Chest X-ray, AP view. Patient: 66 years old, sex M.
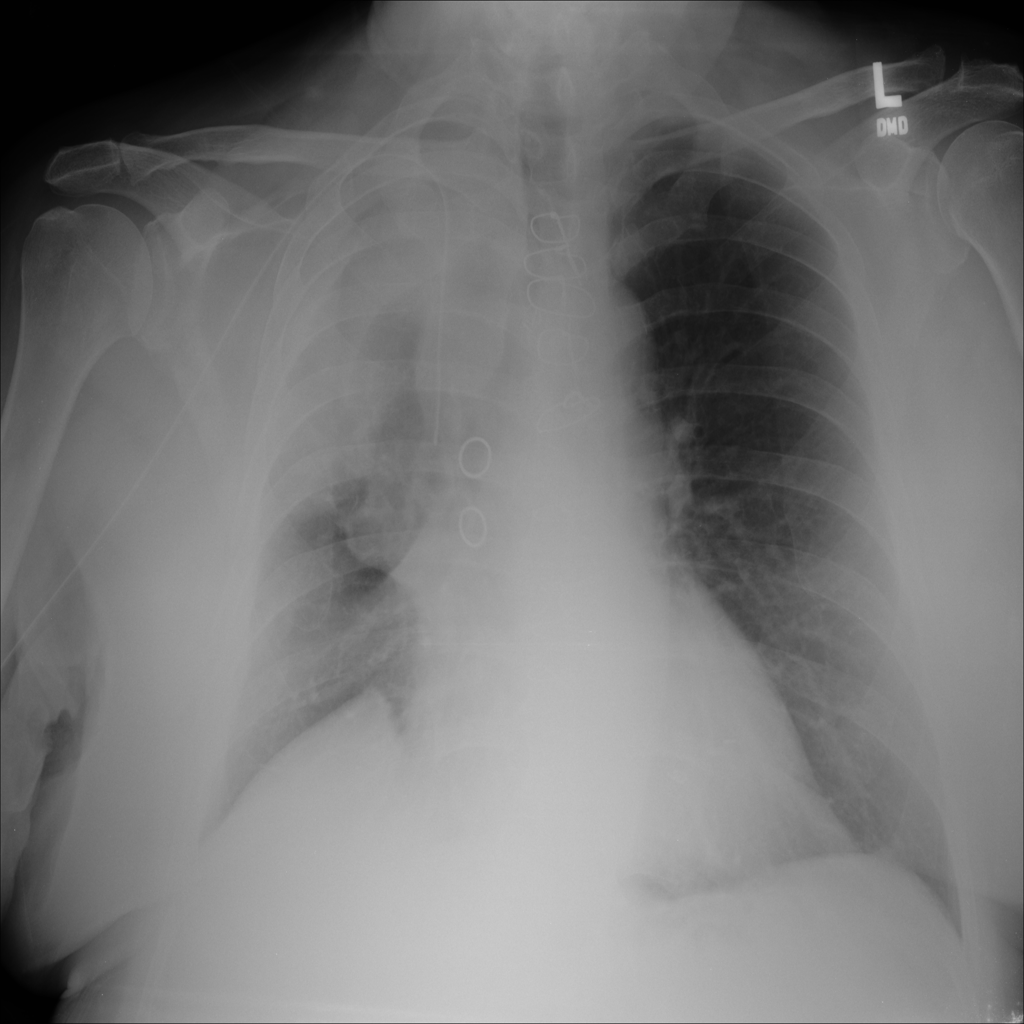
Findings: No Finding